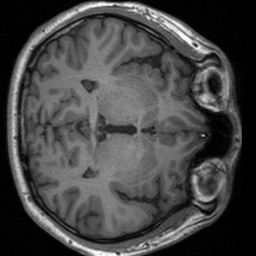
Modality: T1w
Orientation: axial
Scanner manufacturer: siemens
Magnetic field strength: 3 T
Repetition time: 1.9 s
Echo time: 0.00226 s